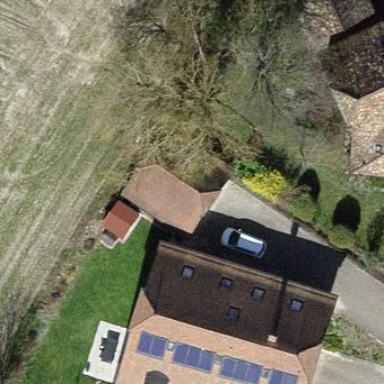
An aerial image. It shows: Simple house.